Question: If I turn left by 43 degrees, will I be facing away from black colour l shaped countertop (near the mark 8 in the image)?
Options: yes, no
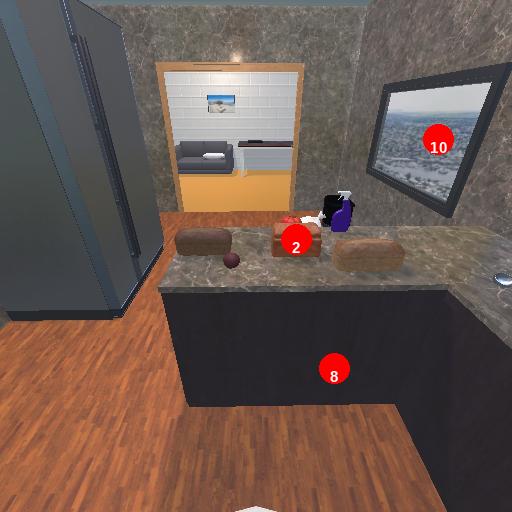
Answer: yes